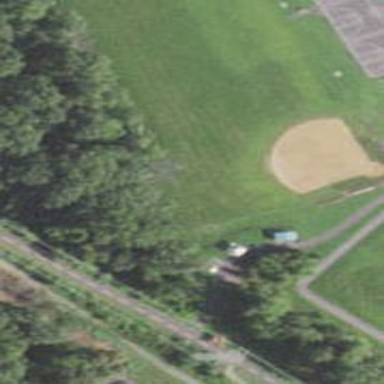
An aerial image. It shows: Baseball pitch for leisure land activities.